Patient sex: M
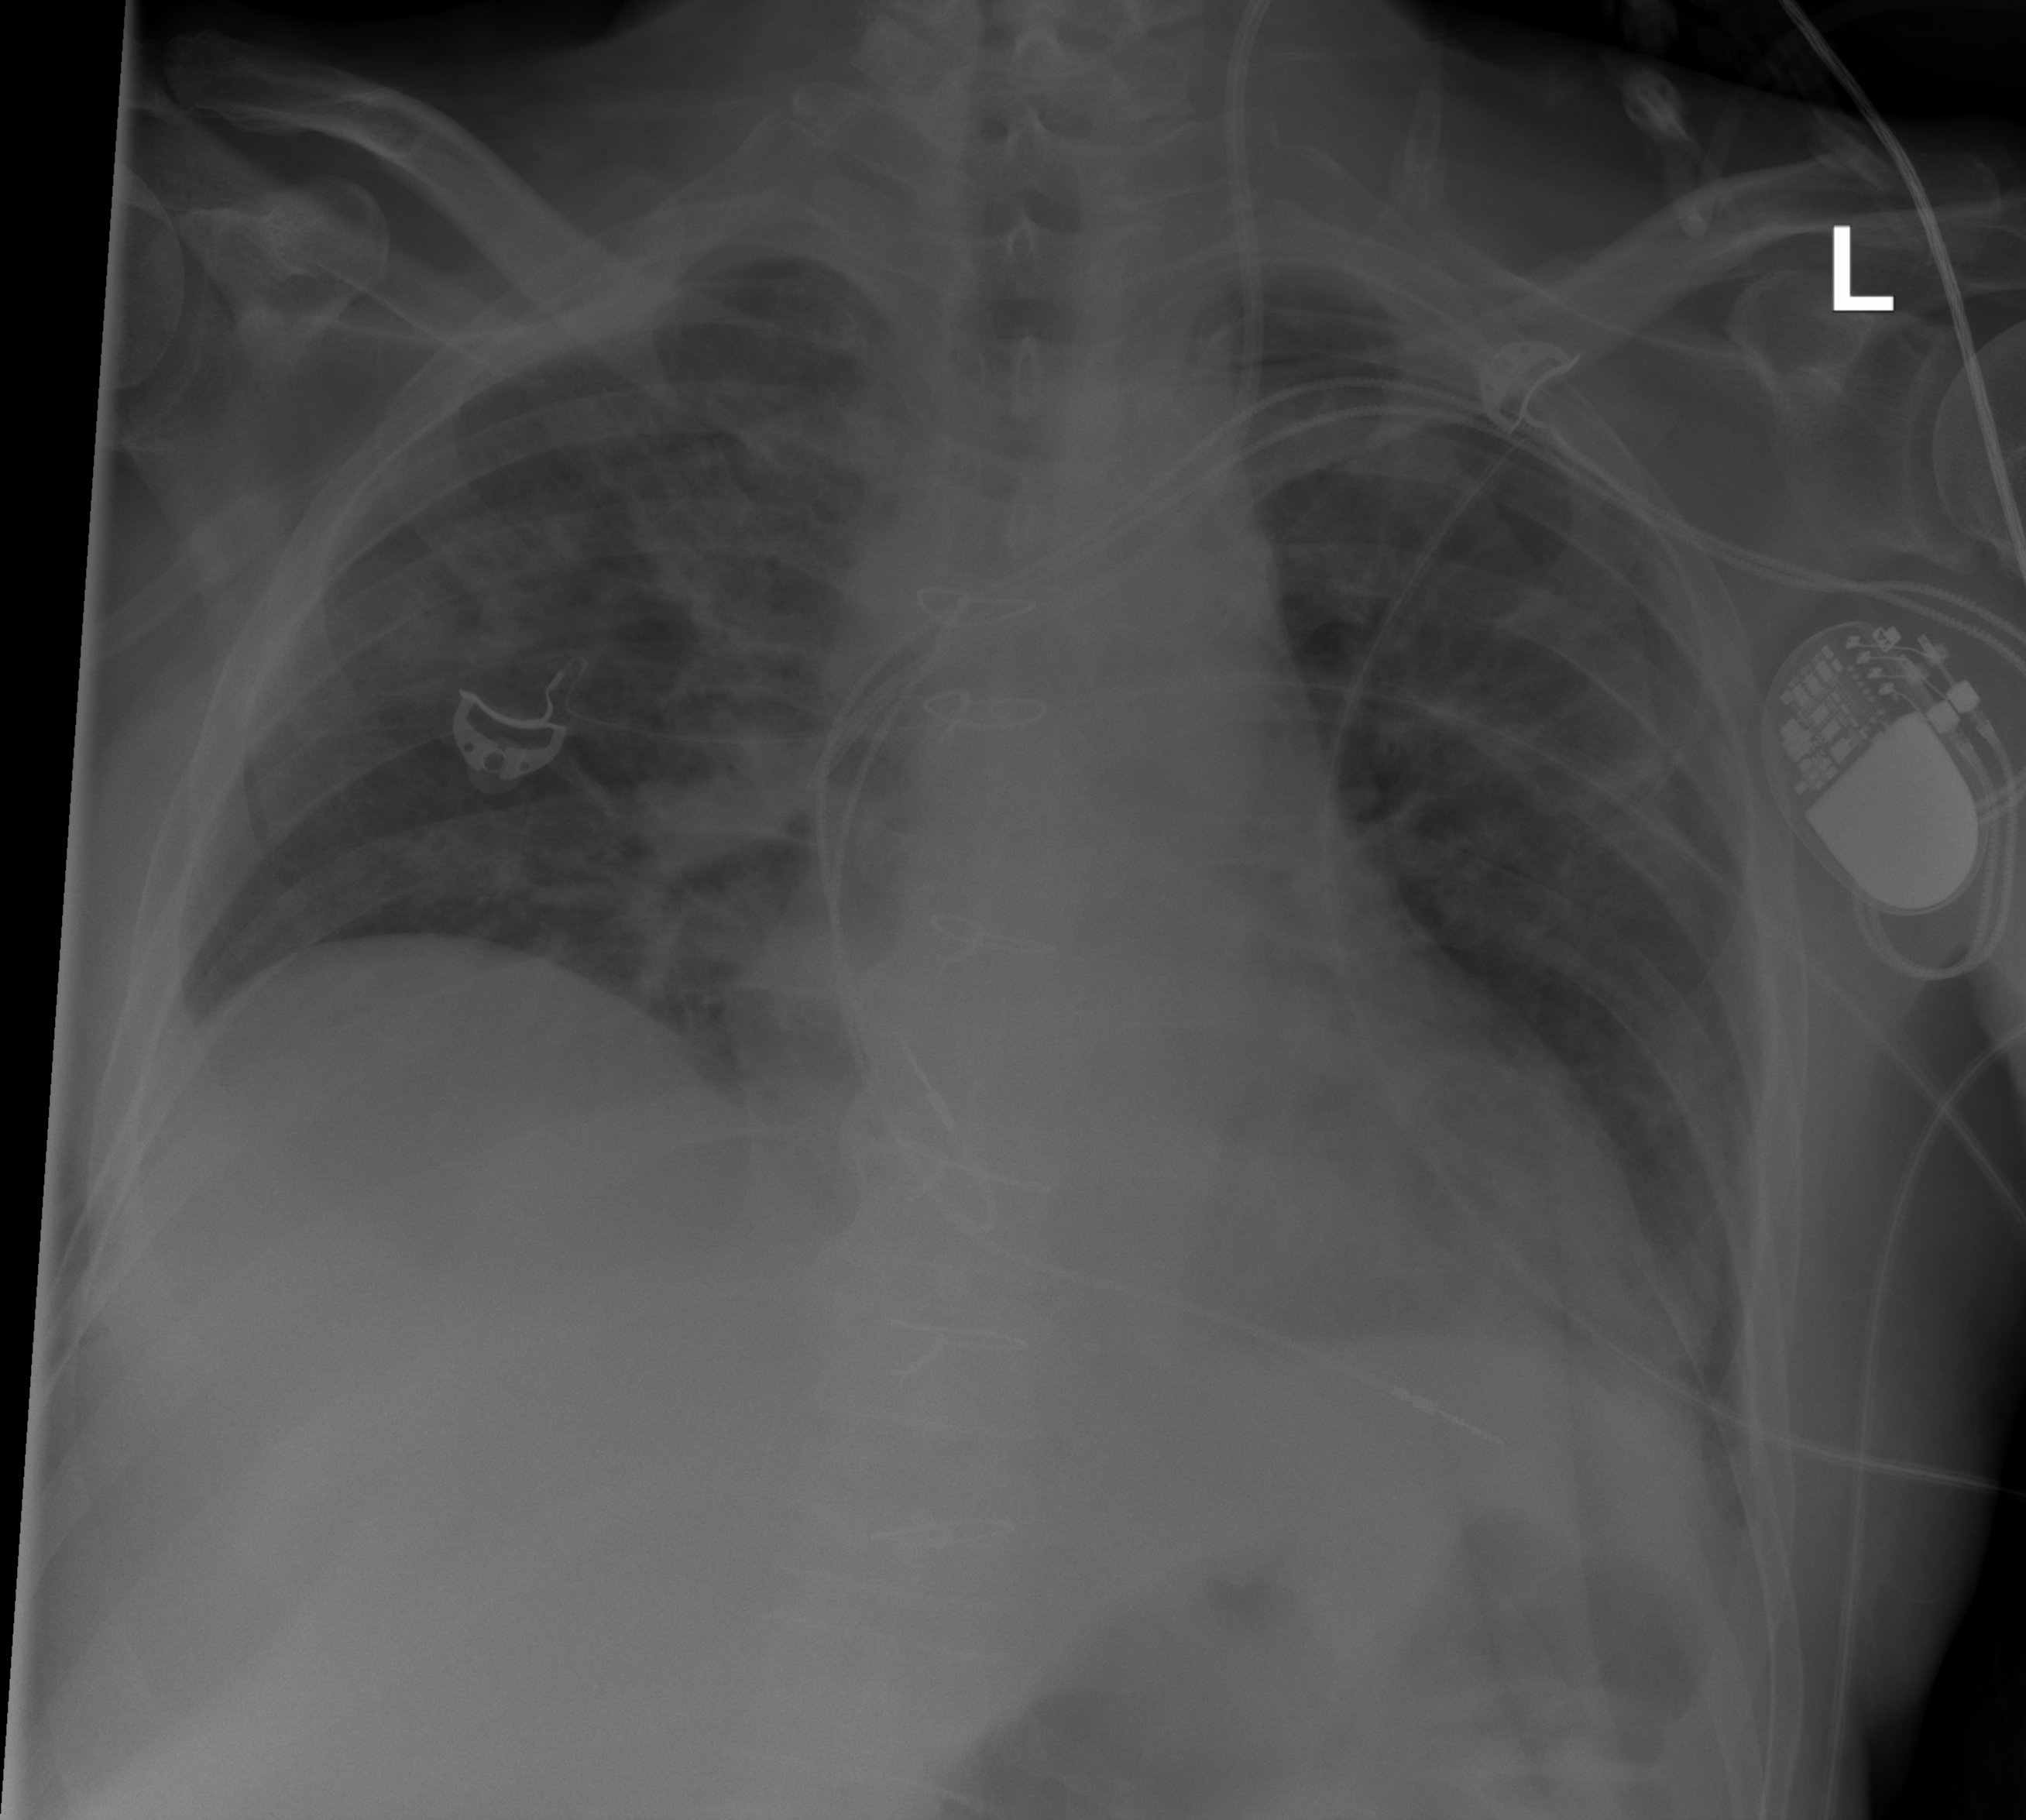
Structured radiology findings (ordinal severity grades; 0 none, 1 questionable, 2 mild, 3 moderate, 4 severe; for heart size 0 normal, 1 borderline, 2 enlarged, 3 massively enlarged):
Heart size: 2
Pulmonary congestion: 2
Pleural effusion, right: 1
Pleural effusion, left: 2
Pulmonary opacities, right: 2
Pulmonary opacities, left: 2
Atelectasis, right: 2
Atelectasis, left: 2